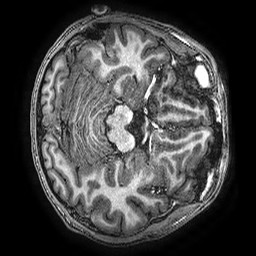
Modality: T1w
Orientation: axial
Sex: male
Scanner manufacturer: ge
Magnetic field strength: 3 T
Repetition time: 0.00766 s
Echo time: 0.003476 s